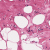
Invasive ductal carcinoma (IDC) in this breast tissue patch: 0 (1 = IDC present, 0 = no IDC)